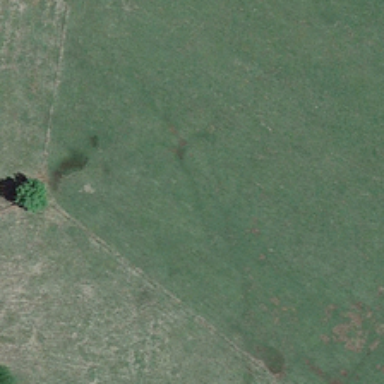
A lot of streamlined patterns are on the grass .